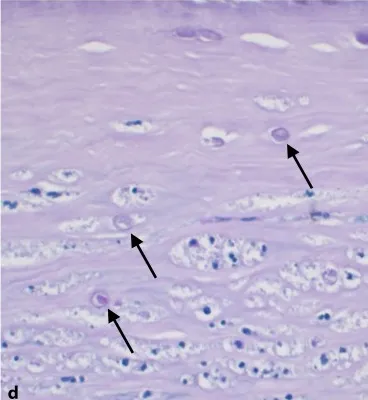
D; Photomicrograph of the anterior cornea demonstrating Acanthamoeba cysts embedded between stromal lamellae, ectocysts with retracted endocyst (arrows). Periodic acid-Schiff stain; original magnification, x200.
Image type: pathology (pas)